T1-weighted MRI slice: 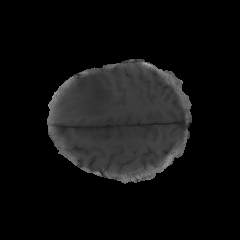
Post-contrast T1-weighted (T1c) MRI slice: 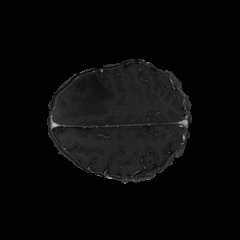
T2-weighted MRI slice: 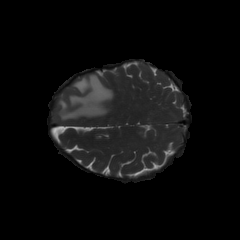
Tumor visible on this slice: yes